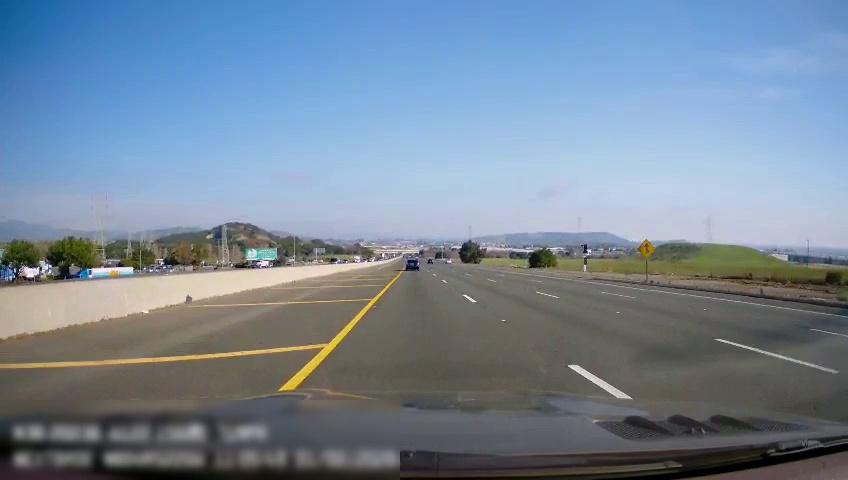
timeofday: Day
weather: Sunny
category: Drivable Space
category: Vehicles | Car
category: Vehicles | Truck
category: Lanes | Current Lane
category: Lanes | Current Lane
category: Lanes | Alternate Lane
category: Lanes | Alternate Lane
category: Lanes | Alternate Lane
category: Traffic | Signs
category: Traffic | Signs